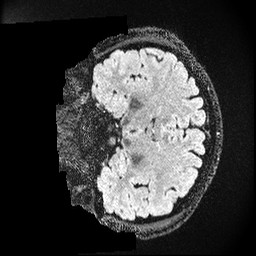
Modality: FLAIR
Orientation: coronal
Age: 23
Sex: male
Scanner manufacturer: ge
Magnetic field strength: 3 T
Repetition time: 4.802 s
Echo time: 0.1167 s